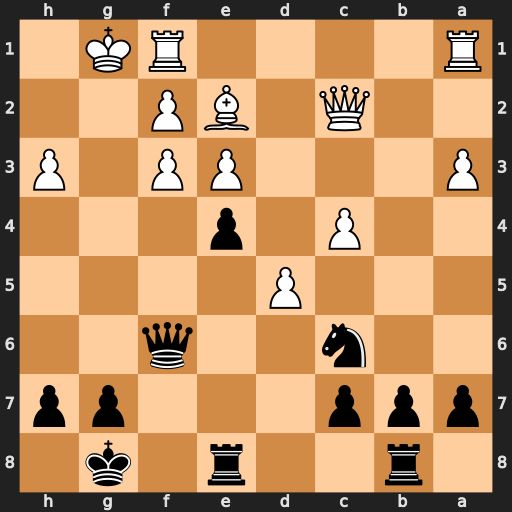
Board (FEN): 1r2r1k1/ppp3pp/2n2q2/3P4/2P1p3/P3PP1P/2Q1BP2/R4RK1
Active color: b
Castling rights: -
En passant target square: -
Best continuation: exf3 Bxf3 Qxf3